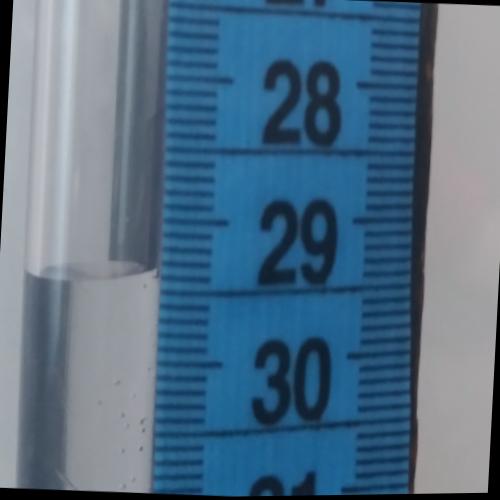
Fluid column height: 29.4 cm